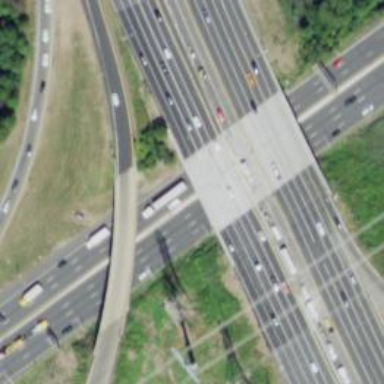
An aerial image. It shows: Bridge on urban freeway/expressway motorway.